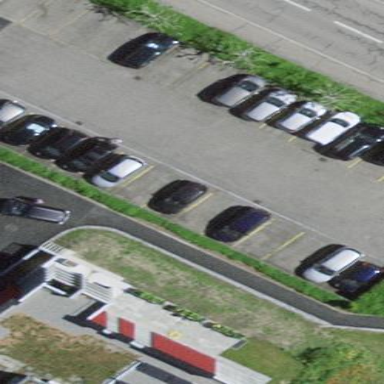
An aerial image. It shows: Parking area with surface.